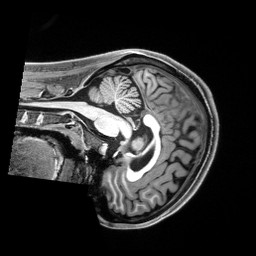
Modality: T1w
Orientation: sagittal
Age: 21
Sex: female
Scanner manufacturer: siemens
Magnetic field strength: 3 T
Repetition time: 2.8 s
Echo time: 0.00212 s